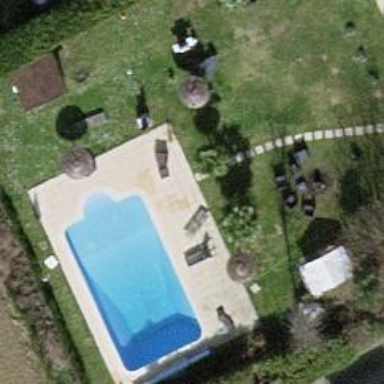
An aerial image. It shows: Swimming pool located in leisure land.